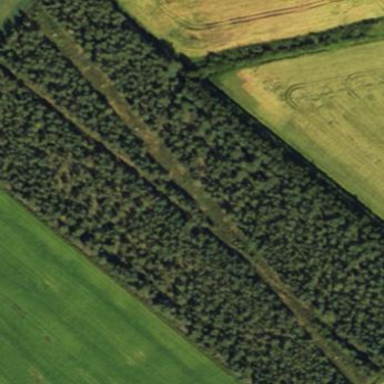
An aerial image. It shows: Forest area.